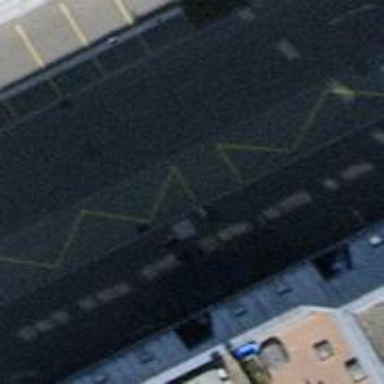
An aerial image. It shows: Bus stop with stop position for public transport.